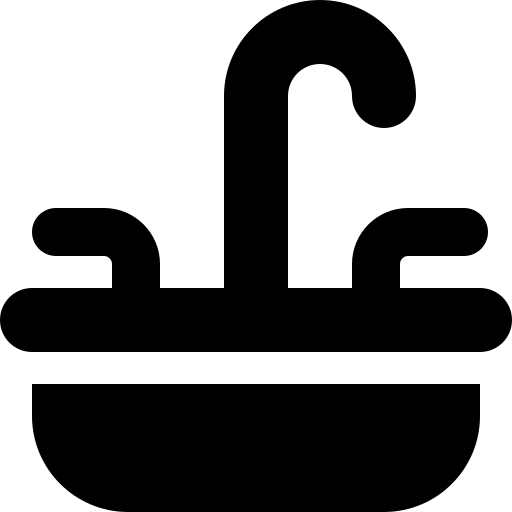
Tags: icon, FontAwesome, fa-icon, solid, sink